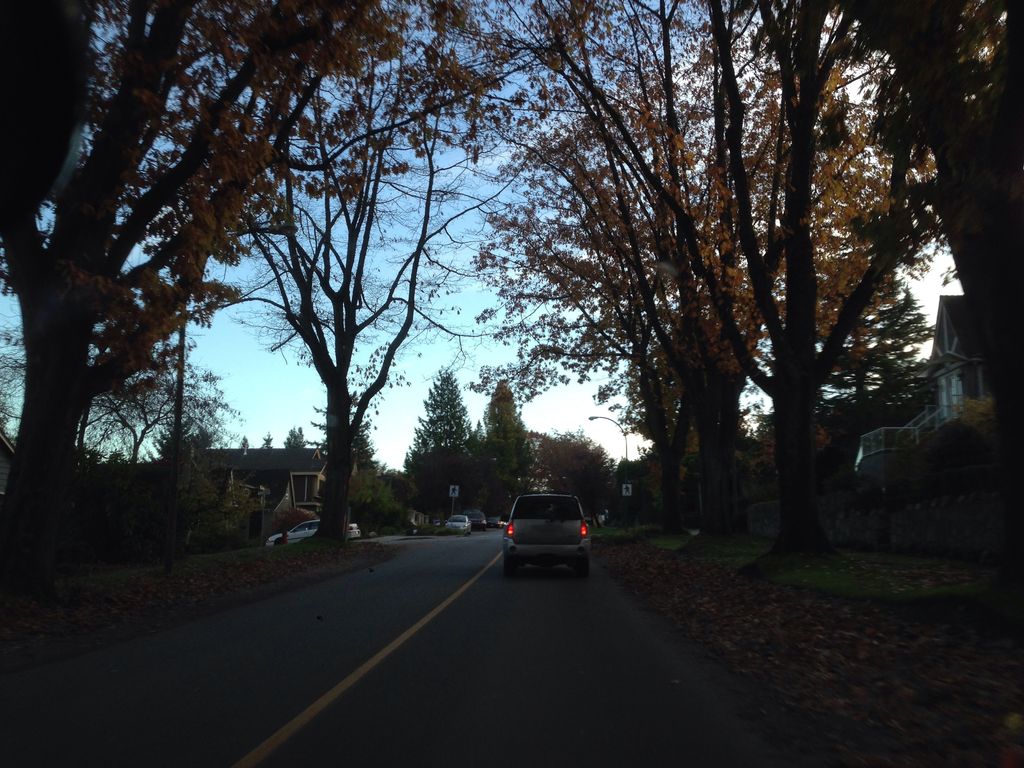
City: vancouver